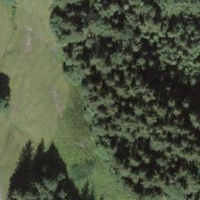
EUNIS habitat code: 44
Species observed at this site:
Neottia ovata